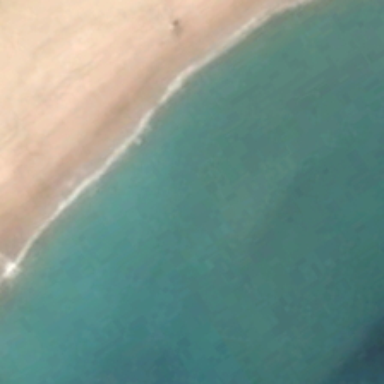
A piece of yellow beach is near a piece of green ocean .